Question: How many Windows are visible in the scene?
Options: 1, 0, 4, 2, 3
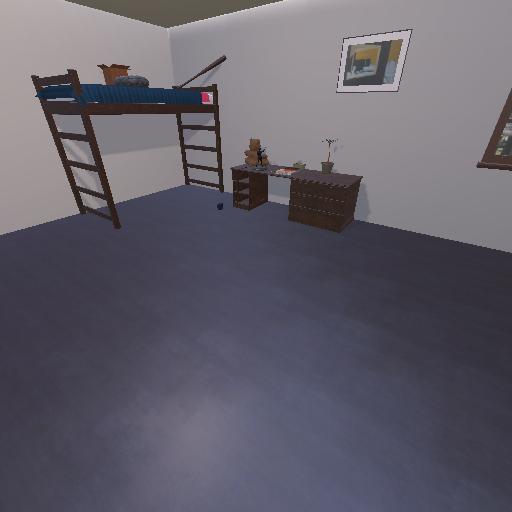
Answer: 1